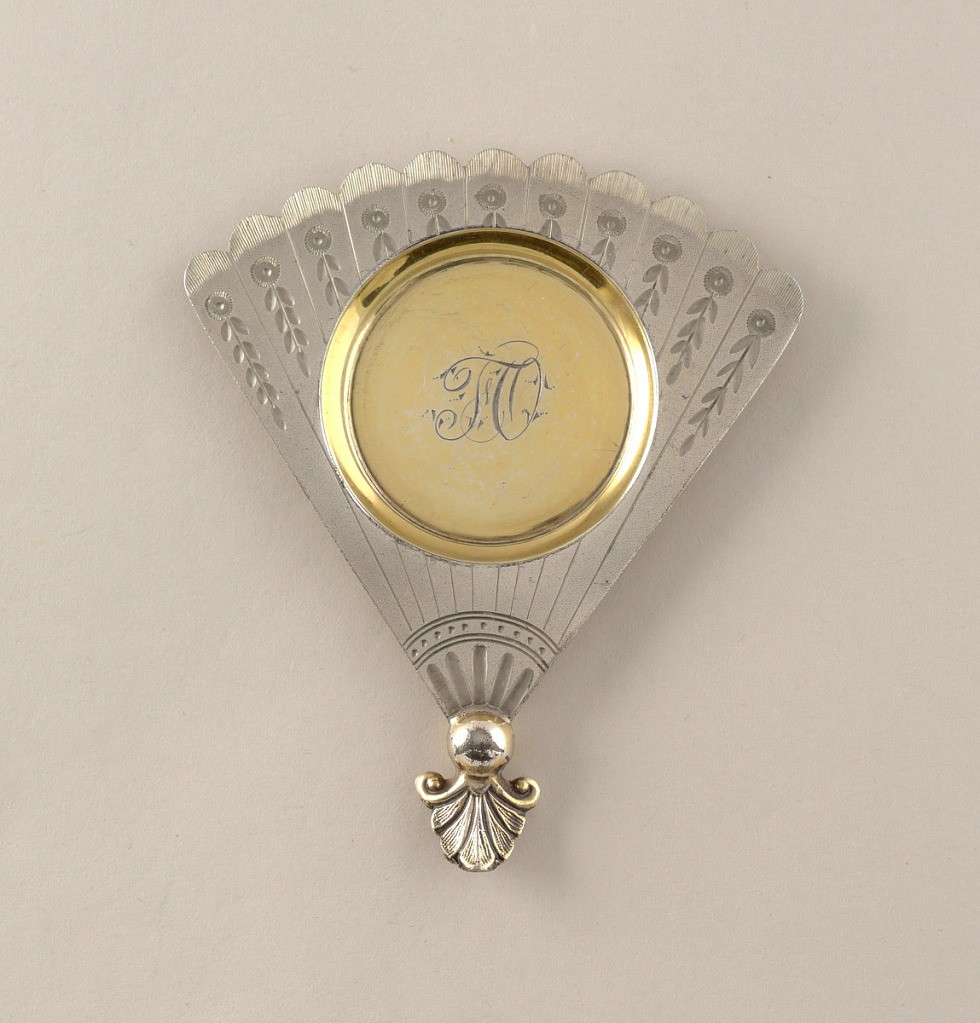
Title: Fan-Shaped Butter Dish
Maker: Simpson, Hall, Miller, & Co., Wallingford, Connecticut,1866 – 1898
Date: ca. 1880
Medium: silver plated, metal, gold
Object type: butter dish
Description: Butter dish in the shape of a folding fan. The golden monogrammed basin is centered in the silver fan.